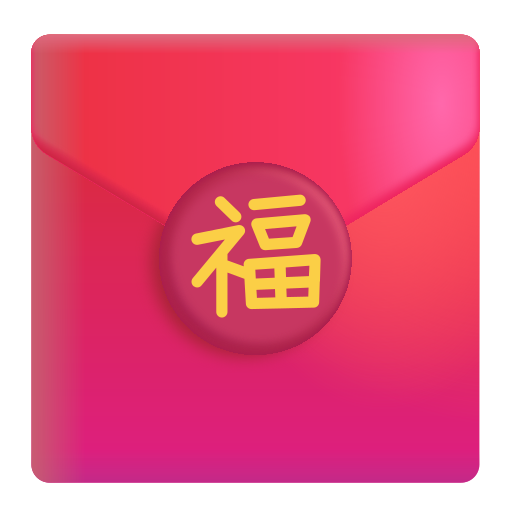
red envelope color